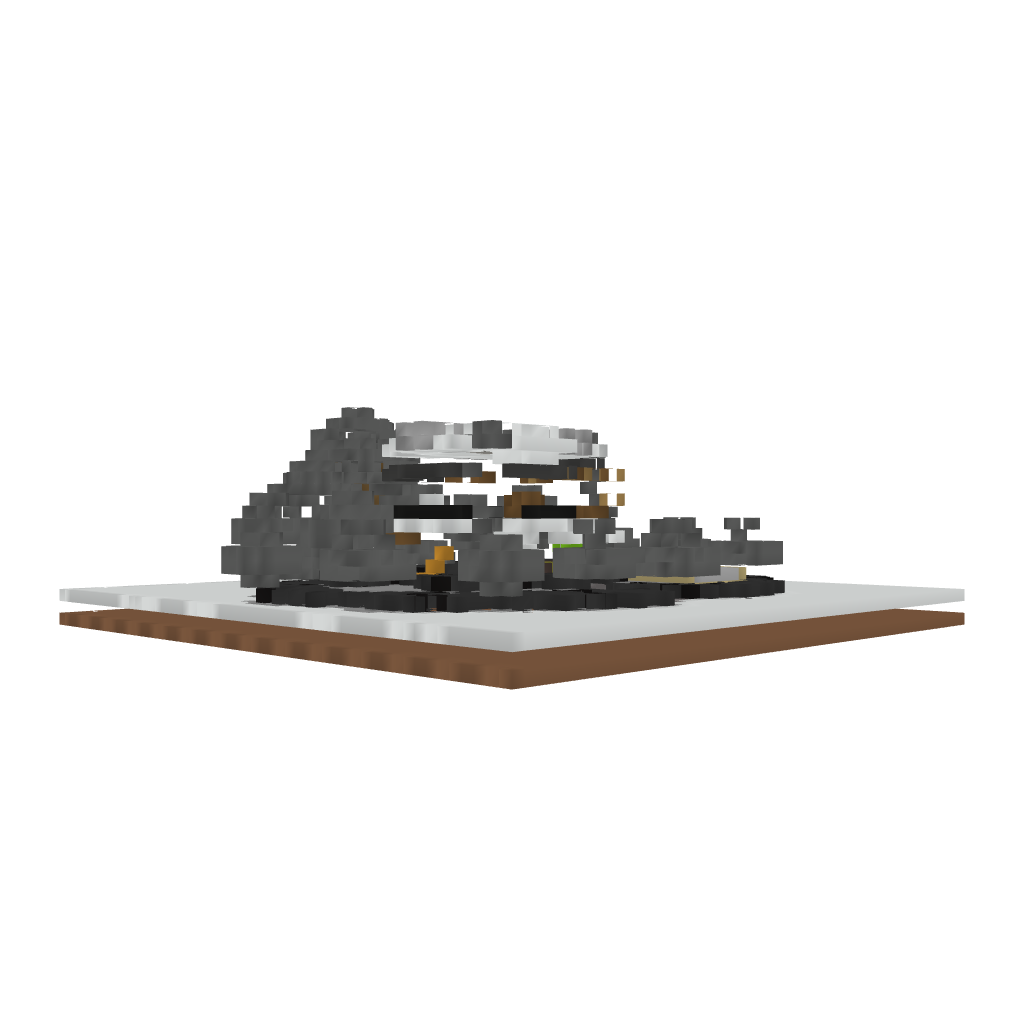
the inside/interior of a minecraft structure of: Luxury House #5